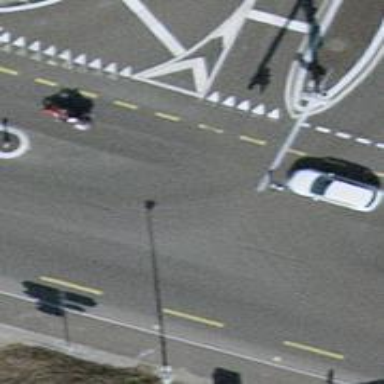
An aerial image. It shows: Primary highway with asphalt surface and designated cycle lane.